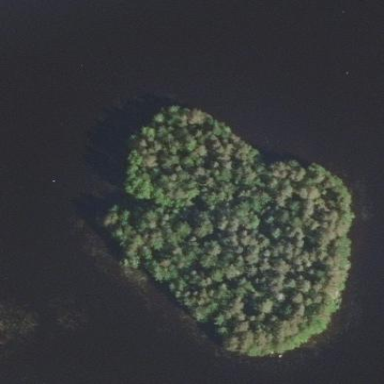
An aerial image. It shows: Islet covered with woodland.